Question: I am trying to follow <URL> walkthrough on how to use the 'ServiceProxy' in 'jsonrpc'.
I followed the directions but I am getting an error no the import of the 'ServiceProxy'.
Here is the code I am using:
'''
#!usr/bin/python
import sys
import json
from jsonrpc import ServiceProxy
givex = jsonrpc.ServiceProxy()
print "foo"
'''
which is resulting in:

Would anyone be able to help me out with some ideas on how to fix this, or have a suggestion for a better jsonrpc library to use.
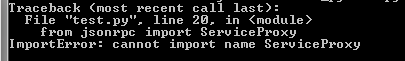
Answer: The tutoral you are following seems to be outdated. Try
'''
from jsonrpc.proxy import JSONRPCProxy
givex = JSONRPCProxy.from_url("http://localhost/url/of/your/service.py")
'''